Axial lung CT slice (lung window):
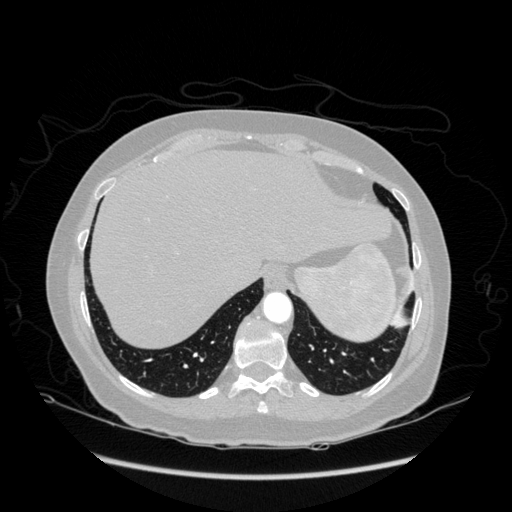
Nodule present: no